Interaction volume radius: 5 \u00c5
Interaction volume height: 30 \u00c5
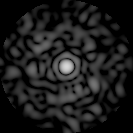
Disorder parameter: 0.8244